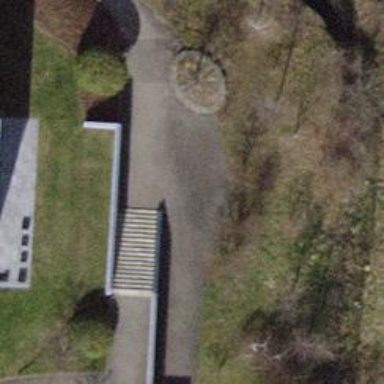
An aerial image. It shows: Set of steps made of paving stones.